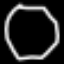
Label: octagon